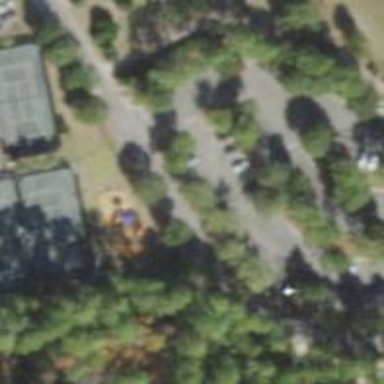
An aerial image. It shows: Path for golf carts.